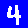
Digit: 4